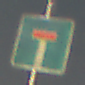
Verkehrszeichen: Sackgasse
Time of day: Night
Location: Outdoor (Urban)
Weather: PartlyCloudy
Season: NotSpecified
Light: Artificial